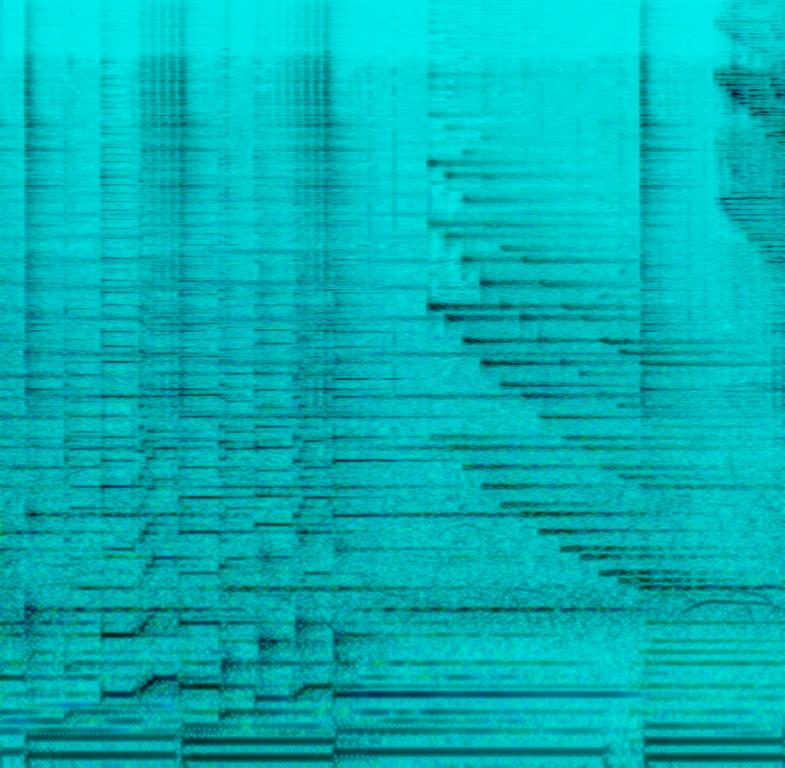
The low quality recording features an arpeggiated acoustic guitar melody, shimmering bells melody, plucked strings melody and sustained strings melody, followed by chime bells. There are some crowd cheering noises in the background. It sounds emotional and joyful.